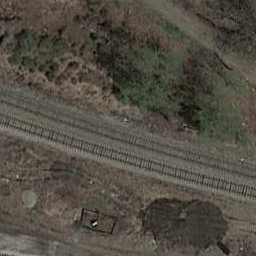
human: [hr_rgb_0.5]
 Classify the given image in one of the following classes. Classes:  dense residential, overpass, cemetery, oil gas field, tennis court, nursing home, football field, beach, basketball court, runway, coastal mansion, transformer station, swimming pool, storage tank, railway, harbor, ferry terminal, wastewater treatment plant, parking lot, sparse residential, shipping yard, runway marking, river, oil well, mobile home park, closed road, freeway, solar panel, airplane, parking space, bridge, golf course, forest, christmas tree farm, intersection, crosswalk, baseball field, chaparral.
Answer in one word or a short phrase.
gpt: railway